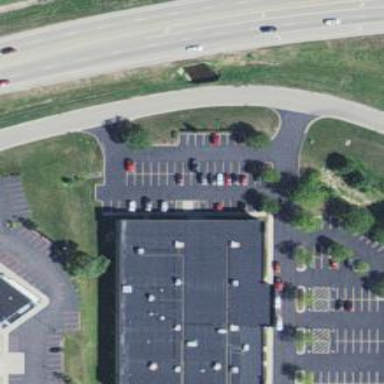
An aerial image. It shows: Commercial building used for retail.